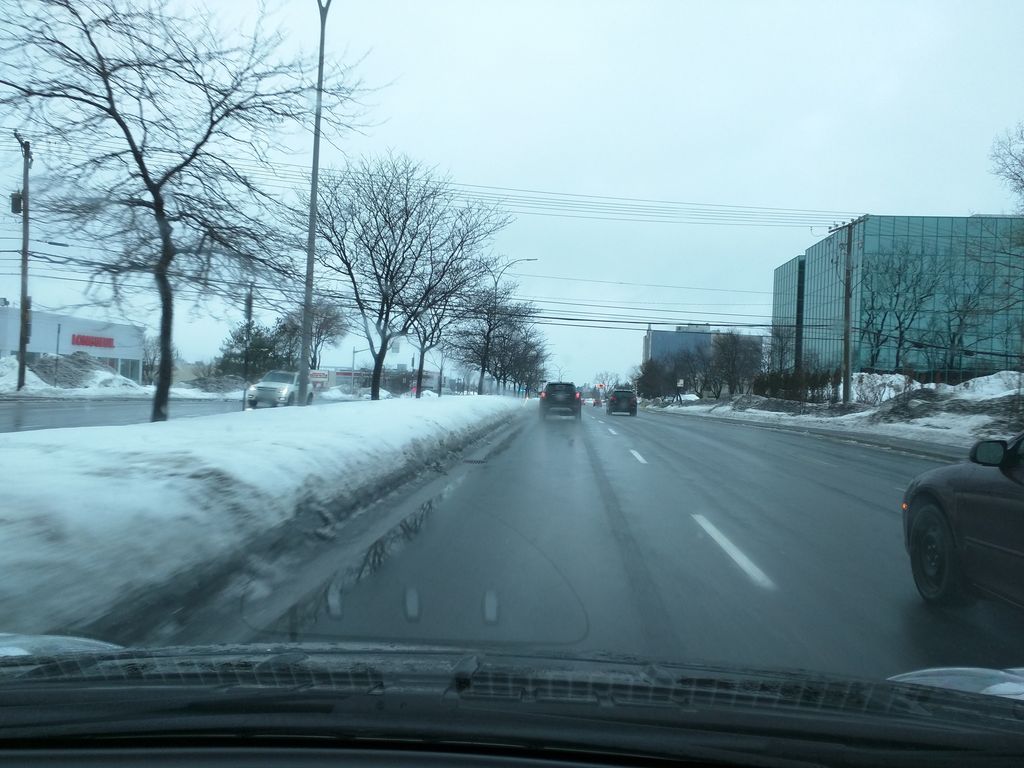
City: montreal